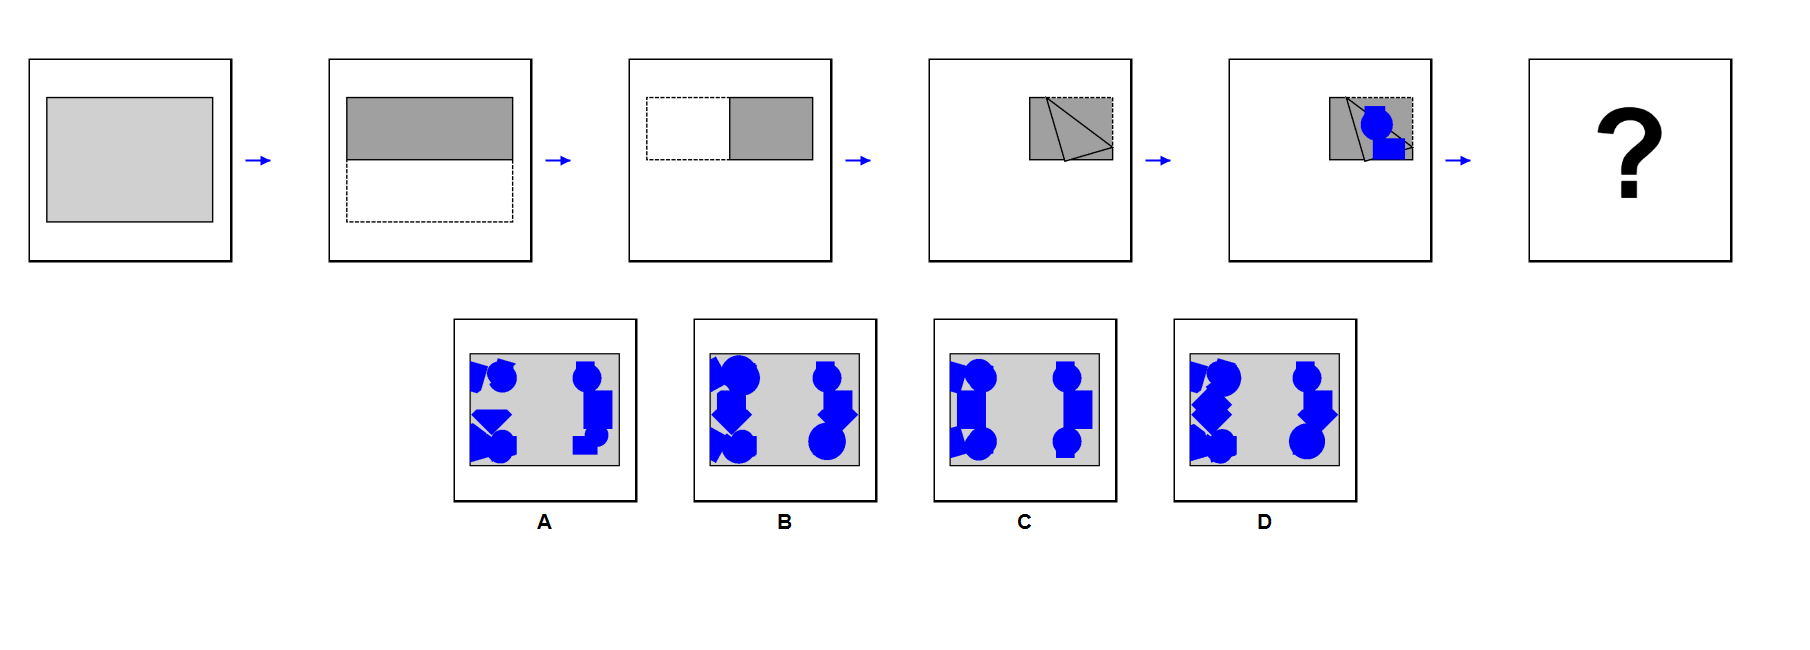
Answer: C